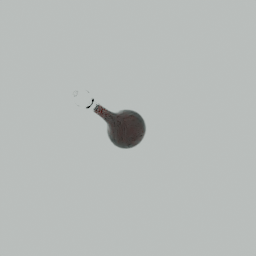
Label: tools